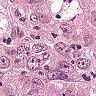
Metastatic tissue present: yes